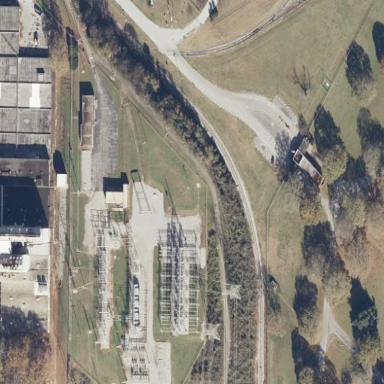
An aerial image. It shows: Outdoor power substation enclosed by fence. The substation operates at the transmission level.